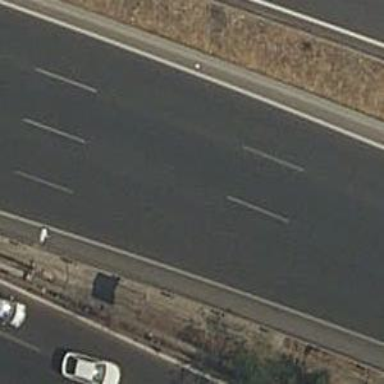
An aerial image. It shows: View of motorway.